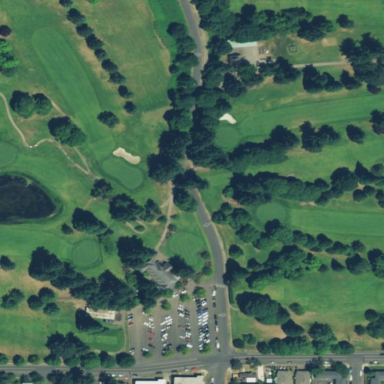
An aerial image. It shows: Scenic golf fairway.